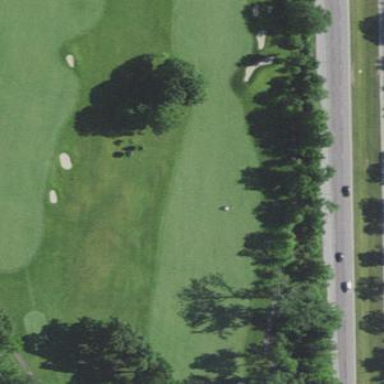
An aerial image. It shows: Golf fairway surrounded by grass.